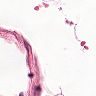
Metastatic tissue present: no